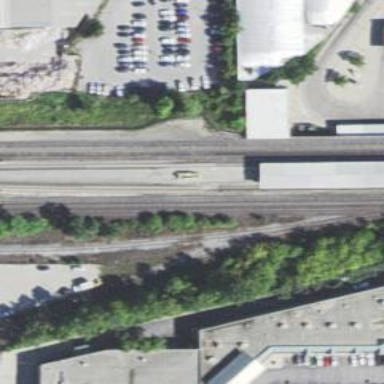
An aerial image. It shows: Railway siding for service.